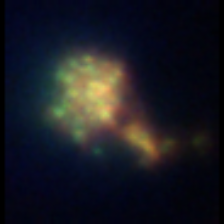
Taxon: Unknown_detritus
Group: Unknown